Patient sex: M
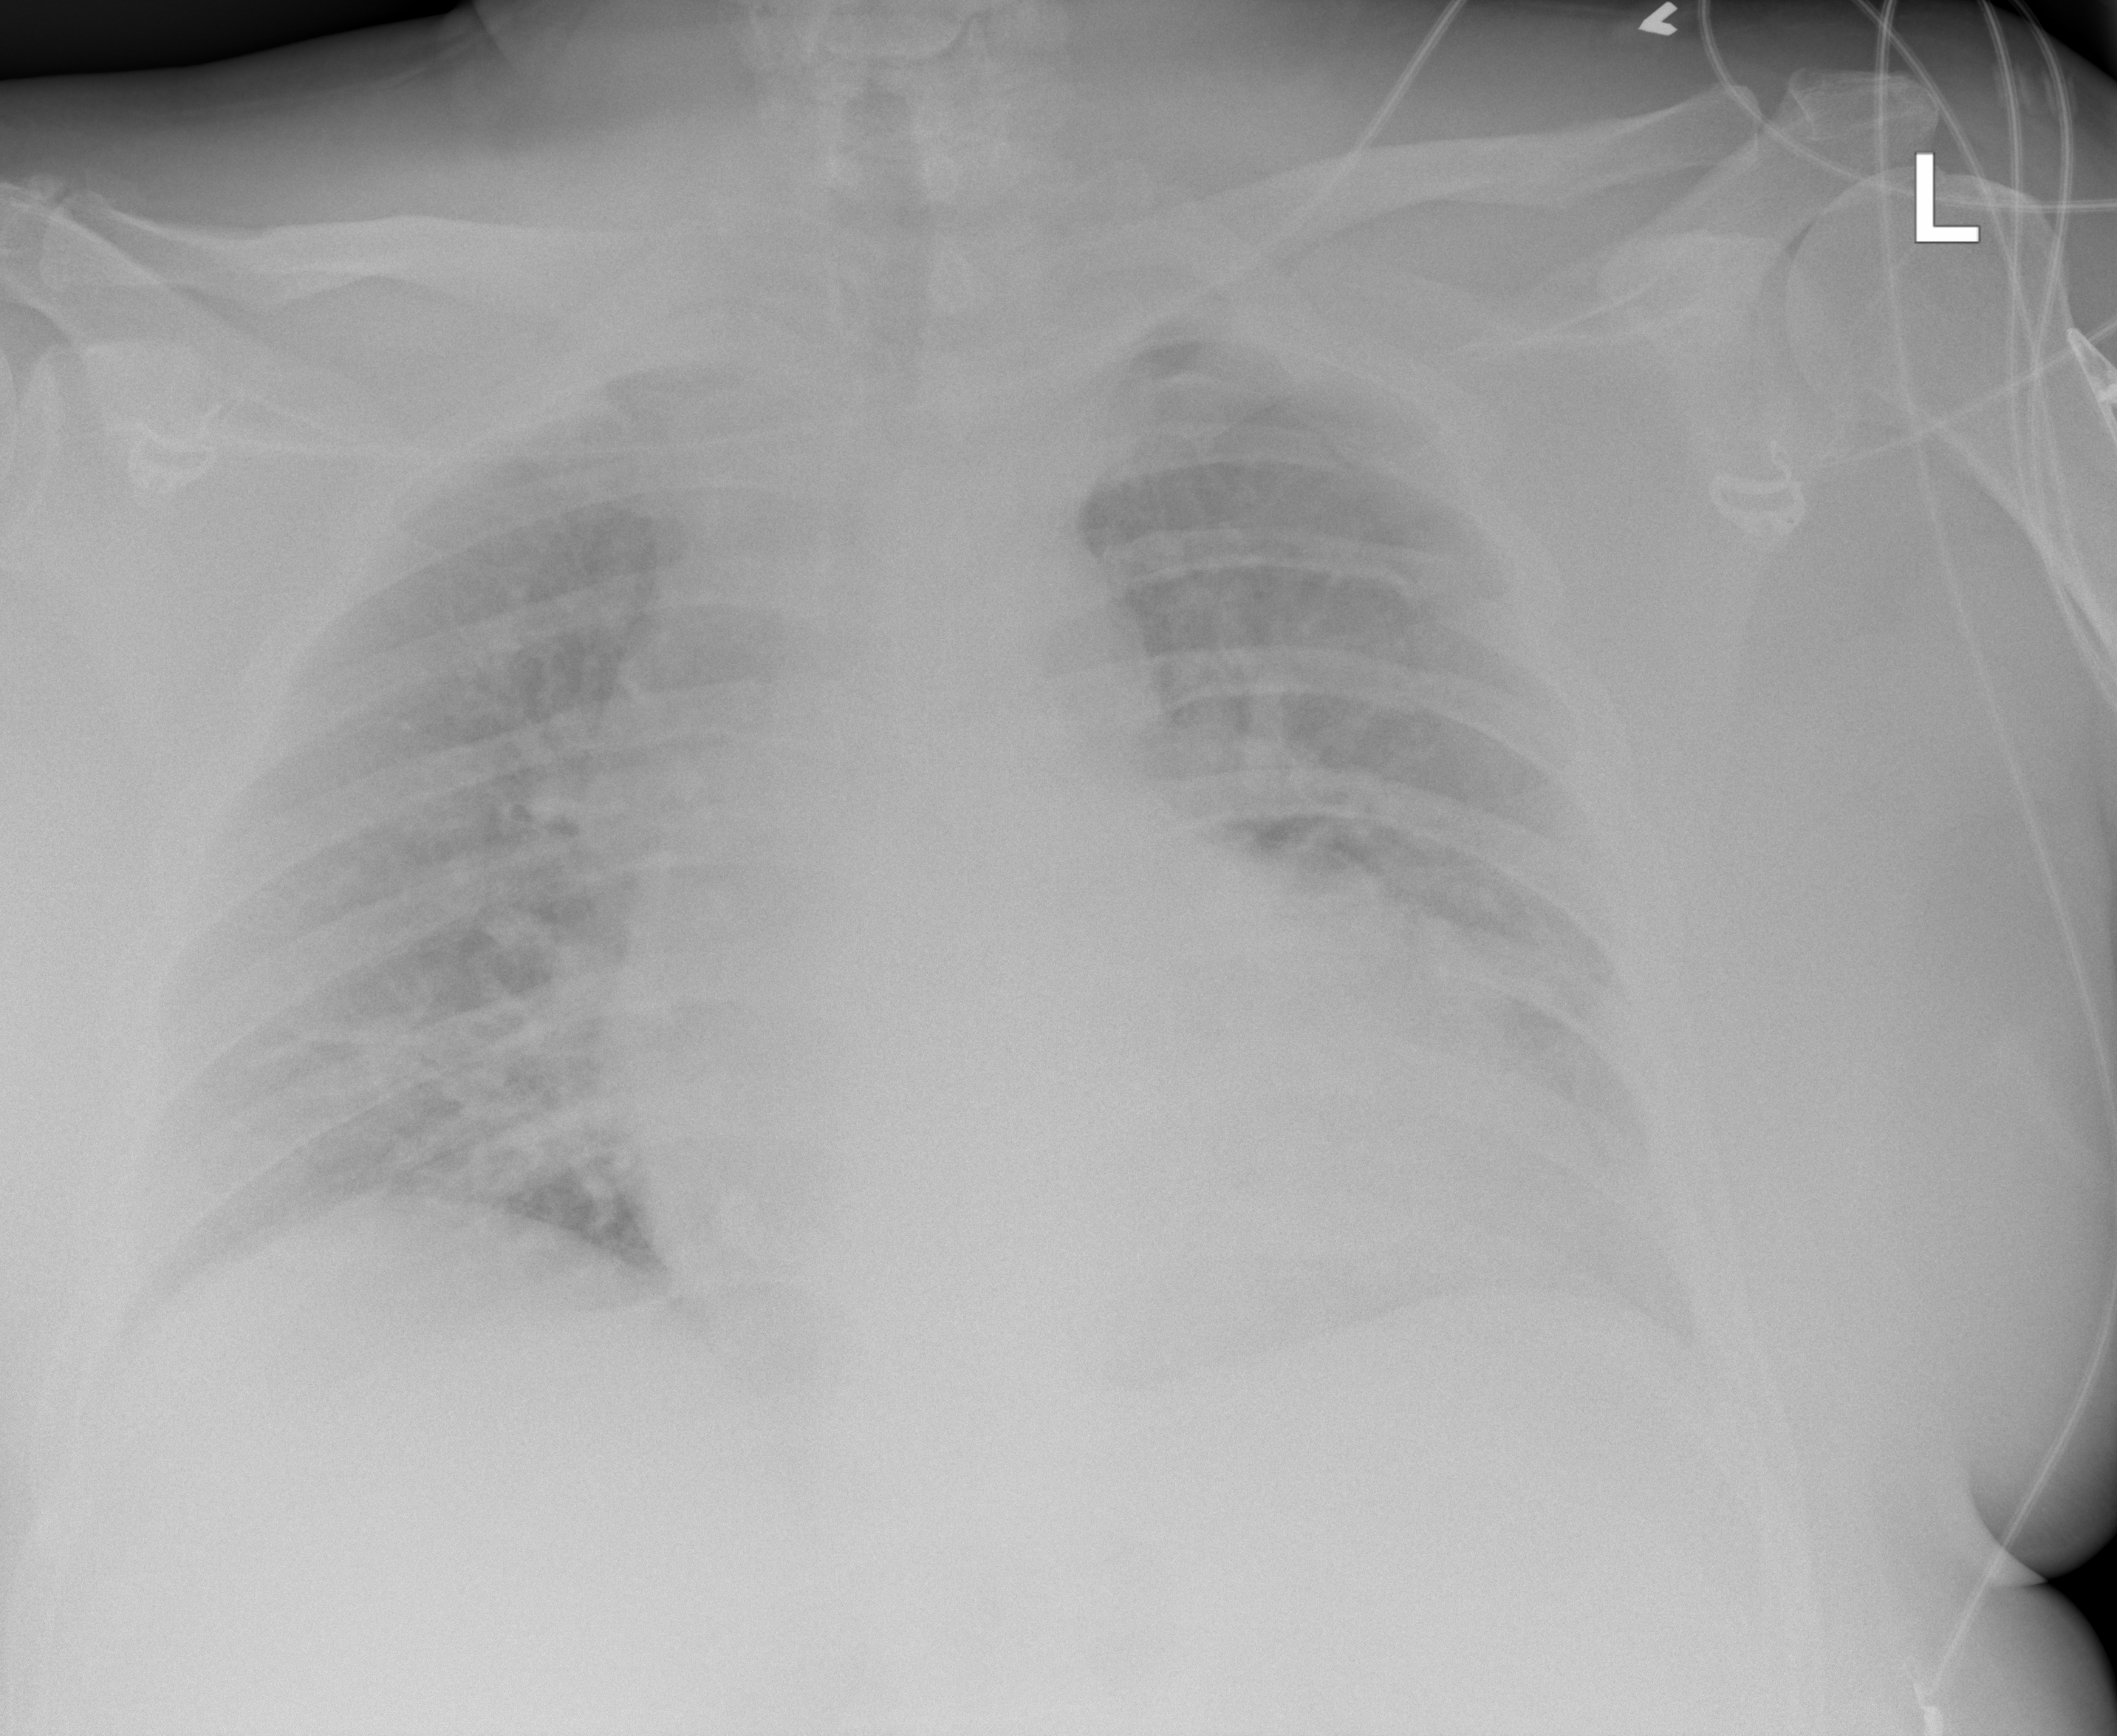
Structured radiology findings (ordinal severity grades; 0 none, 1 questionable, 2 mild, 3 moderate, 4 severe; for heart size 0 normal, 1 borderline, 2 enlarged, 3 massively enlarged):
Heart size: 2
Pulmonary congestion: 2
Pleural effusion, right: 0
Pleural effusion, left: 2
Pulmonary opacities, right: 2
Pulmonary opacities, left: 2
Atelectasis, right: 0
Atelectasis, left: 2